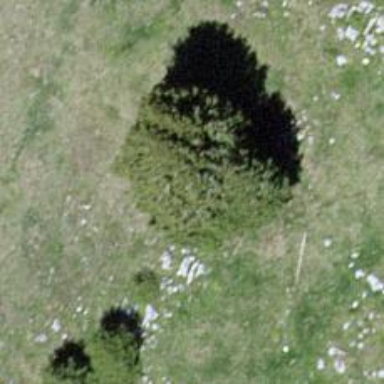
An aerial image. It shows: Needle-leaved tree in natural setting.